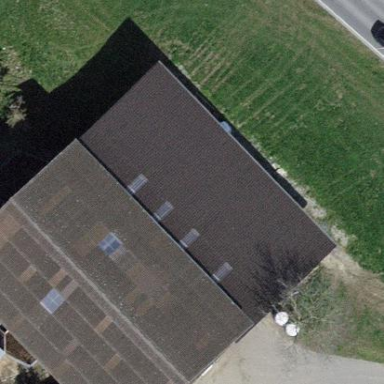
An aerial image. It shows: Rural barn.